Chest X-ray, PA view. Patient: 14 years old, sex F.
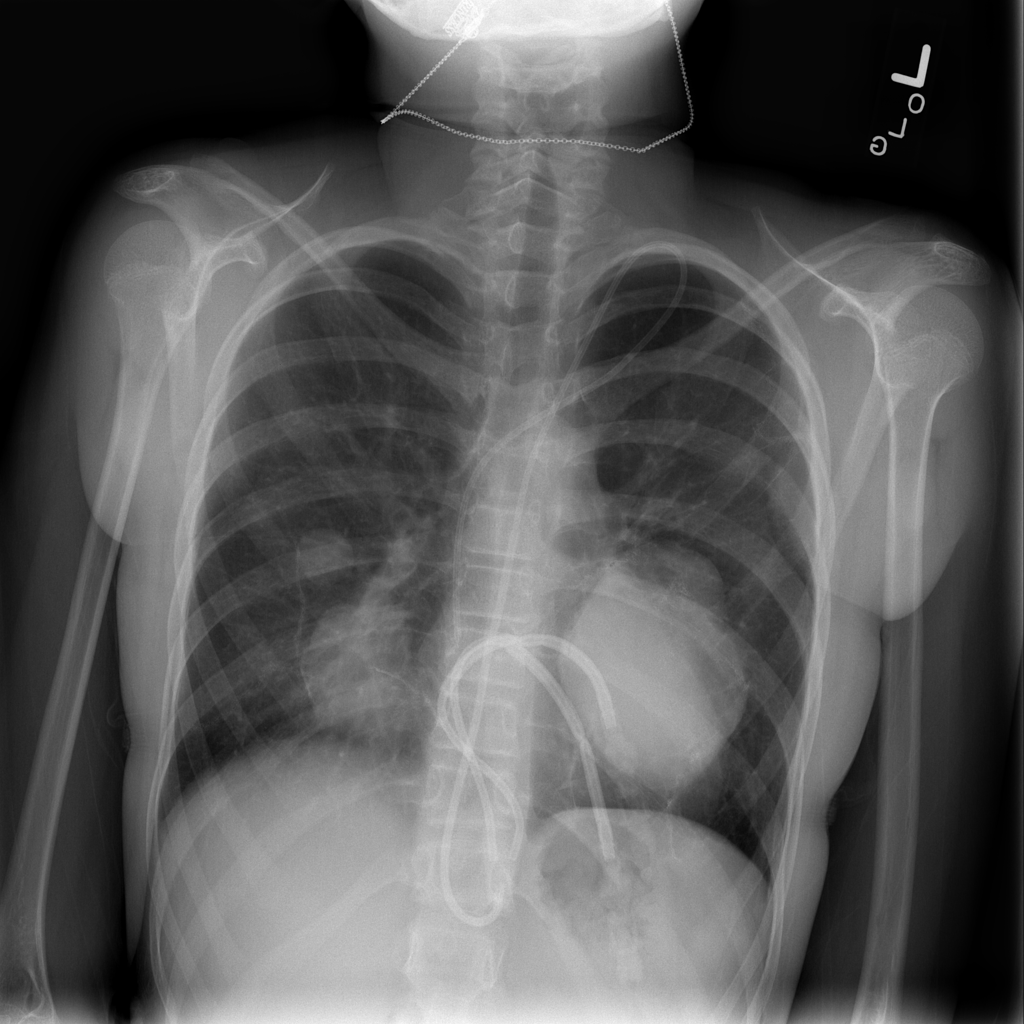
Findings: Infiltration, Mass